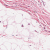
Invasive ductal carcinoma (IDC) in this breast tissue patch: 0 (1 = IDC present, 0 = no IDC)